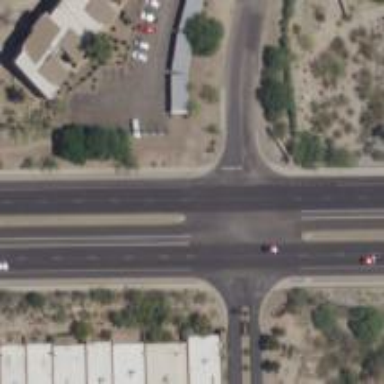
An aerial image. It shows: Unmarked road crossing.